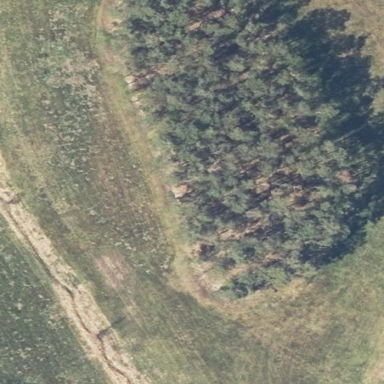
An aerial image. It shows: Forest area.